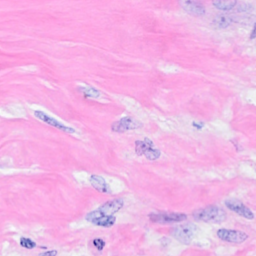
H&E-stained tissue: Breast